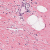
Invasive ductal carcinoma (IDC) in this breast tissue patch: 0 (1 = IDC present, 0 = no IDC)